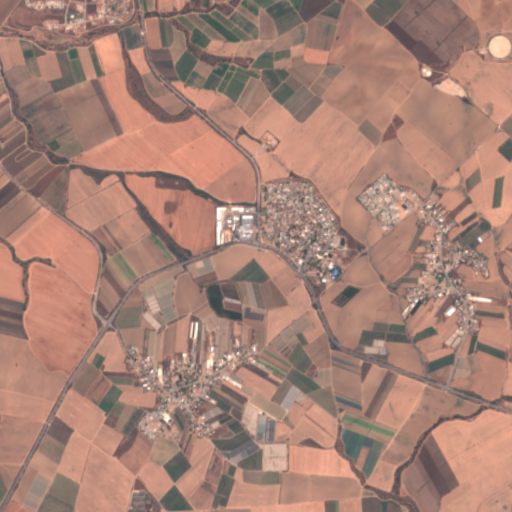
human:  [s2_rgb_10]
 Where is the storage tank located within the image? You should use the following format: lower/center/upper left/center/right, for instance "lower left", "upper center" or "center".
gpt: The storage tank is located in the upper right of the image.
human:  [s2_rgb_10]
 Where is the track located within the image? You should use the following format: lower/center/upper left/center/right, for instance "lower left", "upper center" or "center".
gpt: There is no track in the image.